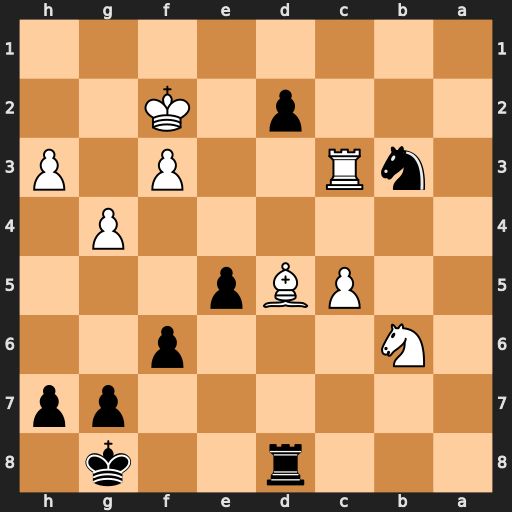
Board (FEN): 3r2k1/6pp/1N3p2/2PBp3/6P1/1nR2P1P/3p1K2/8
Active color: b
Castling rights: -
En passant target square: -
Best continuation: Rxd5 Nxd5 d1=Q